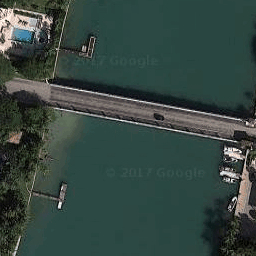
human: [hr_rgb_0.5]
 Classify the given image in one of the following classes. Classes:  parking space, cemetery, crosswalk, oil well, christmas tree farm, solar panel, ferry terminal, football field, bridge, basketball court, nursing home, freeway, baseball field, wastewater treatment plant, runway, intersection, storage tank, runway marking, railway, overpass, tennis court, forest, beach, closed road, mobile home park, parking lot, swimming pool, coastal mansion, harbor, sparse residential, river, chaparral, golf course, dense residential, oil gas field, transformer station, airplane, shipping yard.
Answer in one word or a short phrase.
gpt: bridge